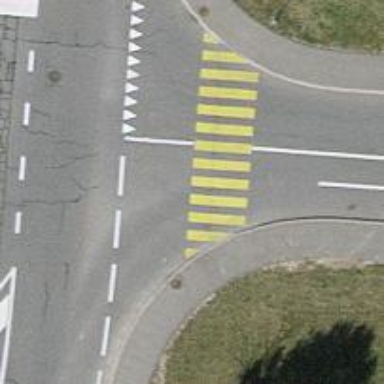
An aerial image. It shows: Marked crossing on the road.